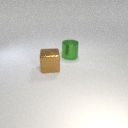
large brown metal cube to the left of large green metal cylinder